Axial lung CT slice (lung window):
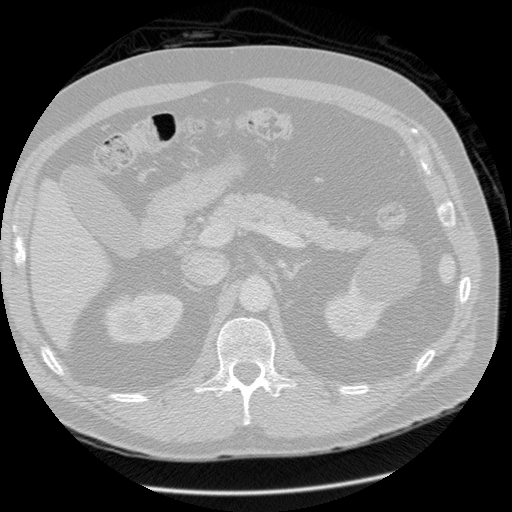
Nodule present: no